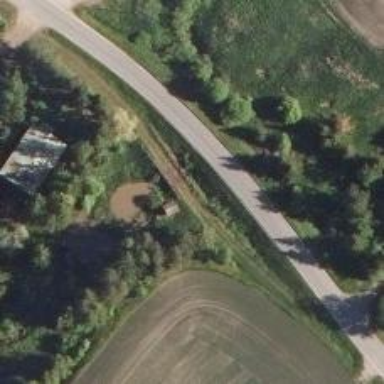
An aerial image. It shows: Historic bridge over track with grade 3 track type.